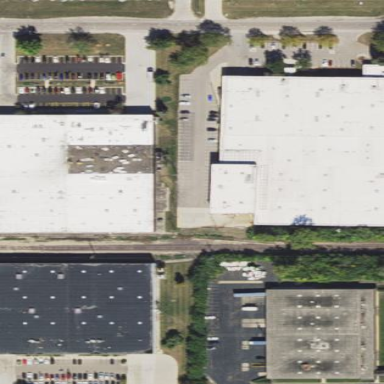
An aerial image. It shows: Commercial building.